Question: I want to get some value to use like Null or 0 but when I run this SQL I got nothing. Can you edit it for me?
My SQL
'''
SELECT ISNUll(AuditNumber,'test'), CASE AuditNumber WHEN ' ' THEN 'test' ELSE AuditNumber END
FROM [MATGEM2RPGROUP].[dbo].[TestNotes]
WHERE AuditNumber = (
SELECT MAX(AuditNumber)
FROM [MATGEM2RPGROUP].[dbo].[TestNotes]
WHERE TestCode = (
SELECT [TestCode]
FROM [MATGEM2RPGROUP].[dbo].[SampleTests]
WHERE SampleCode='2210-0084-03' AND AuditFlag=0
)
)
'''
My results

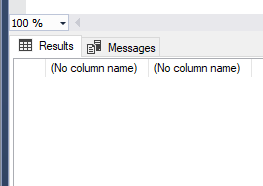
Answer: There are a couple of ways to approach this. One is to use an 'OUTER APPLY' to look up at most one TestNotes record for the given SampleTests record.
'OUTER APPLY' works similar to a 'LEFT JOIN', but allows joining to a subquery having more complex conditions (like 'TOP 1' and 'ORDER BY') than can be expressed in the 'ON' condition of a regular join.
Take a look at:
'''
SELECT
ISNUll(TN.AuditNumber,'test'),
CASE TN.AuditNumber WHEN ' ' THEN 'test' ELSE TN.AuditNumber END
FROM [MATGEM2RPGROUP].[dbo].[SampleTests] ST
OUTER APPLY (
SELECT TOP 1 TN1.*
FROM [MATGEM2RPGROUP].[dbo].[TestNotes] TN1
WHERE TN1.TestCode = ST.TestCode
ORDER BY TN1.AuditNumber DESC
) TN
WHERE ST.SampleCode='2210-0084-03'
AND ST.AuditFlag=0
'''
If more than one matching TestNotes record is found, the one with the largest AuditNumber is returned. If no matching TestNotes record is found, that part of the query returns nulls, but the overall query still returns one row.
I'll haven't changed the SELECT expressions. Of the ones you originally posted, the first should handle the null/not-found case. I don't think the second one is going to work as you intended.